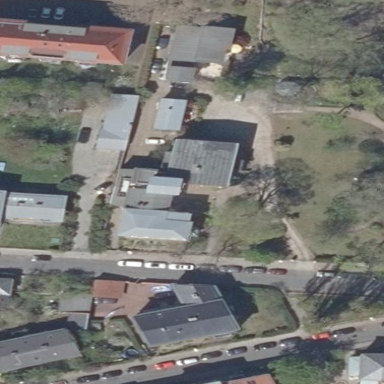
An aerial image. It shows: Detached historic building.